Field crop: maize
Growth stage: 2
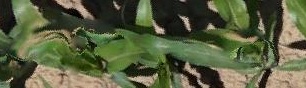
Species: maize